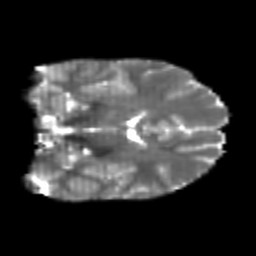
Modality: T2w
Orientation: coronal
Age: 20
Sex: male
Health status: healthy
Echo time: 0.074 s